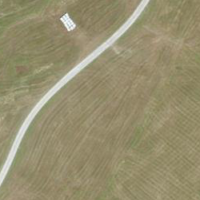
EUNIS habitat code: 24
Species observed at this site:
Campanula glomerata